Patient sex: M
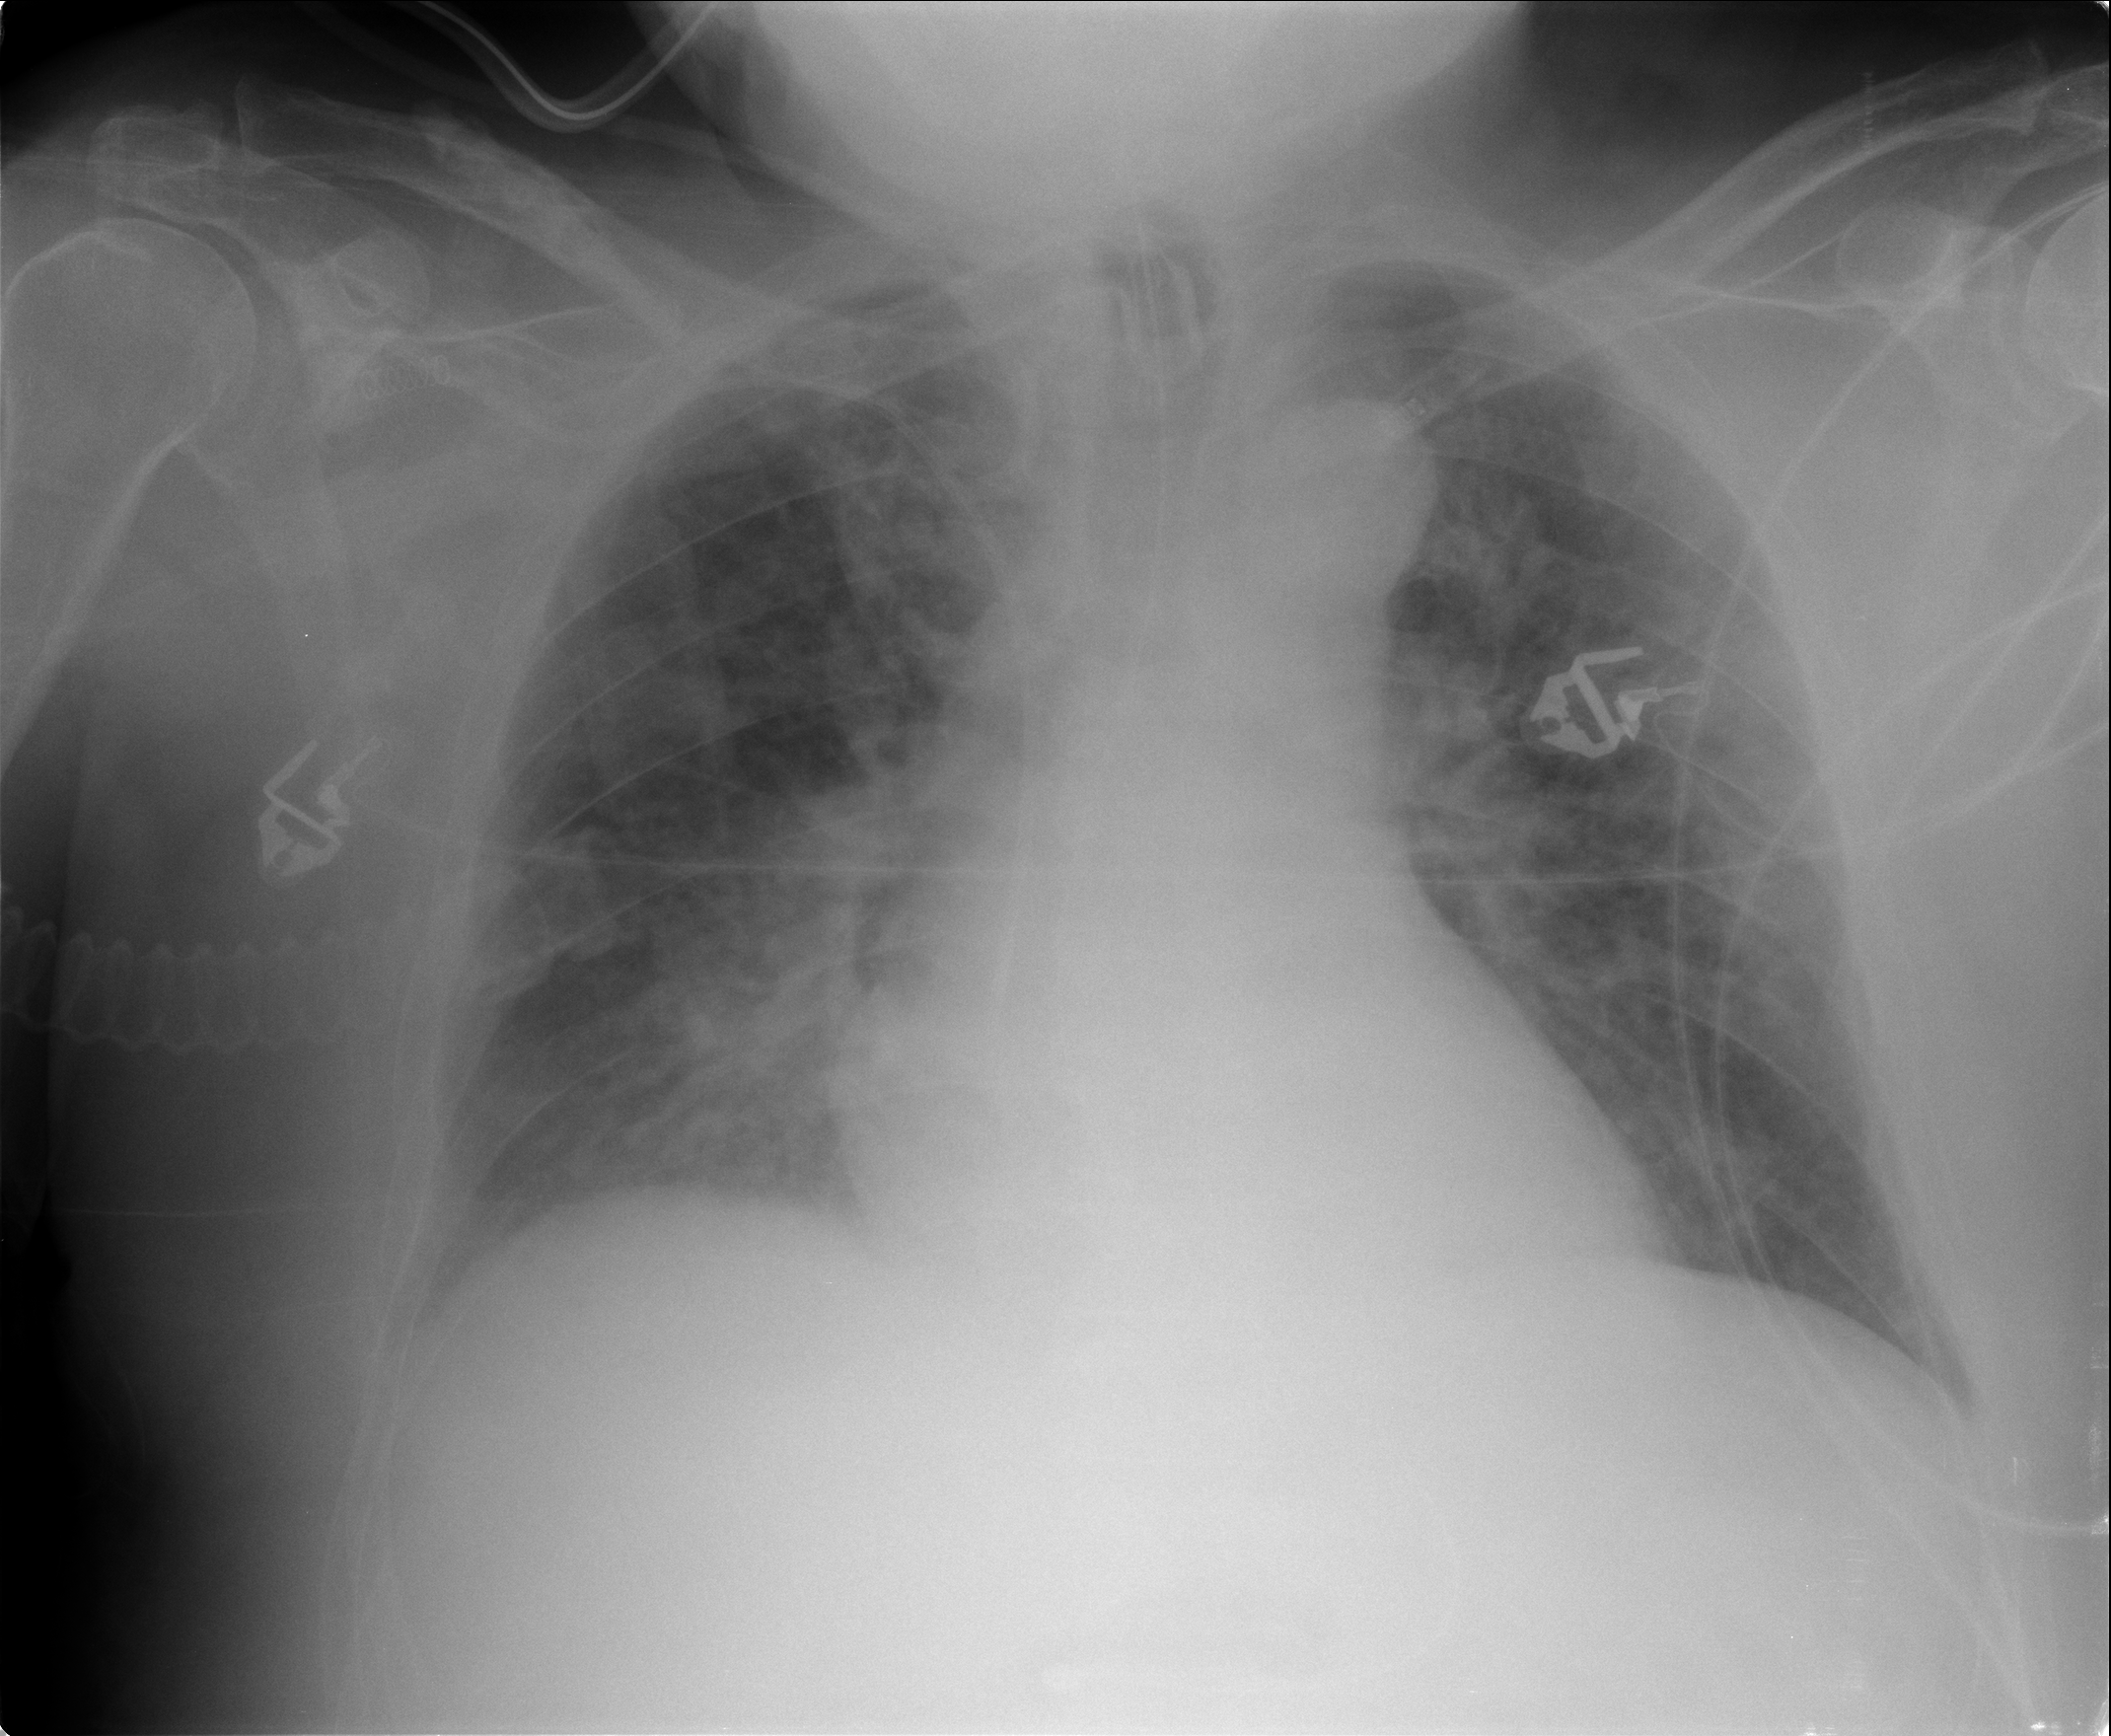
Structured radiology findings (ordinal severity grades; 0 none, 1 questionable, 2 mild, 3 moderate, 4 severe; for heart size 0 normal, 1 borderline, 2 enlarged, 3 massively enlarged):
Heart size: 0
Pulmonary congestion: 2
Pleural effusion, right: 0
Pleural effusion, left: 0
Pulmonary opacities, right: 1
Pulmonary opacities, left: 2
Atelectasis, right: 0
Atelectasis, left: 0